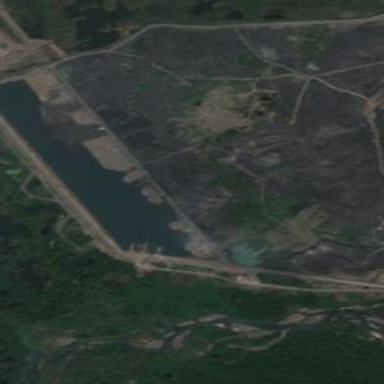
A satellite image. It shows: Man-made tailings pond.